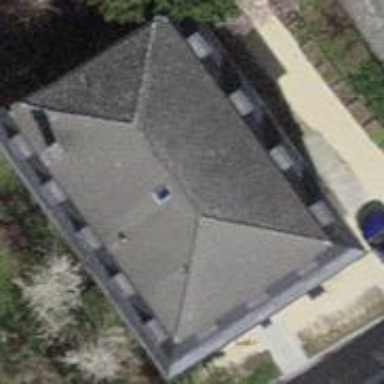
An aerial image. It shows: Building with tile roof.